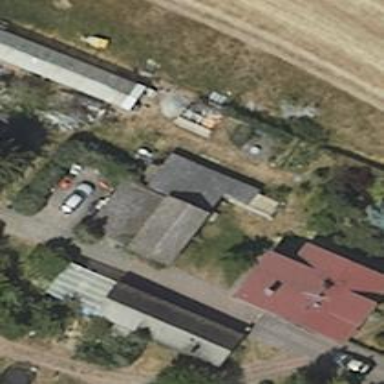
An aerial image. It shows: Shed building.